Question: I need to create a layout like this:

I have not idea how to do that. I've created RecyclerViews with different items, but something in common (like picture, videos, they all can be seen as a Media type). In this case the first item is a button (or an image acting as button) and the other ones are just pictures, so I can't have all them on a single list in the adapter, because they don't represent the same logic. An idea is to put in the position 0 another object that indicates it should be created as the button, and after that position the image list, but then I need to handle that the items aren't on the position i but in the position i+1, so I don't like that solution. There's any "clean" way to do this?
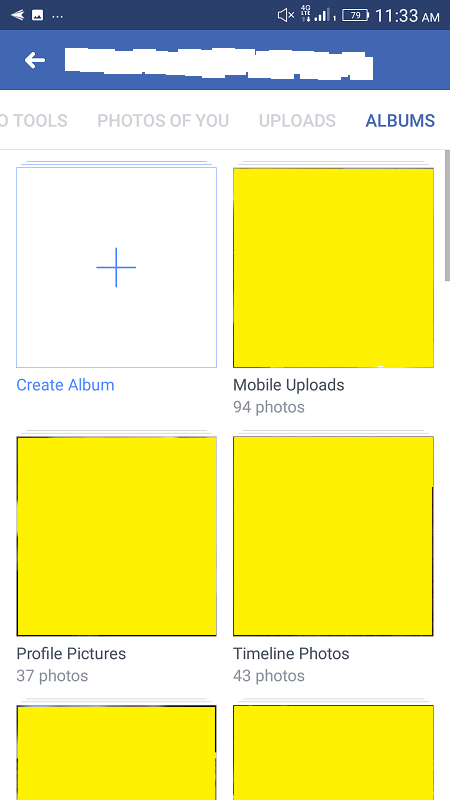
Answer: You can override the getItemViewType() and onCreateViewHolder() functions in the RecyclerView adapter like this:
'''
public class RecyclerViewAdapter extends RecyclerView.Adapter<RecyclerView.ViewHolder> {
private static final int VIEW_TYPE_1 = 1, VIEW_TYPE_2 = 2;
@Override
public int getItemViewType(int position) {
if (position == 0){
return VIEW_TYPE_1;
}else{
return VIEW_TYPE_2;
}
}
@Override
public RecyclerView.ViewHolder onCreateViewHolder(ViewGroup parent, int viewType) {
switch (viewType){
case VIEW_TYPE_1:
// inflate the view with button
break;
case VIEW_TYPE_2:
// inflate the view with image
break;
}
return holder;
}
@Override
public void onBindViewHolder(RecyclerView.ViewHolder holder, int position) {
switch (holder.getItemViewType()){
case VIEW_TYPE_1:
//set the viewholder for view type 1
break;
case VIEW_TYPE_2:
//set the viewholder for view type 2
break;
}
}
'''
You have to create a ViewHolder for each type of views.
Hope this can help you